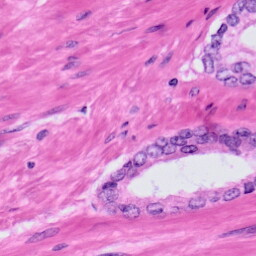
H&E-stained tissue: Prostate